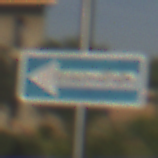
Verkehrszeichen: EinbahnstrasseLinksweisend
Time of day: SunriseSunset
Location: Outdoor (Suburban)
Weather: PartlyCloudy
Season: NotSpecified
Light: Natural